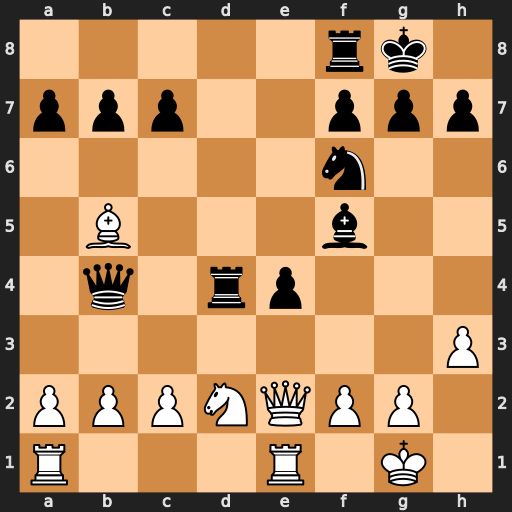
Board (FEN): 5rk1/ppp2ppp/5n2/1B3b2/1q1rp3/7P/PPPNQPP1/R3R1K1
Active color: w
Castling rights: -
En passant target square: -
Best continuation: c3 Rxd2 cxb4